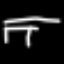
Label: line